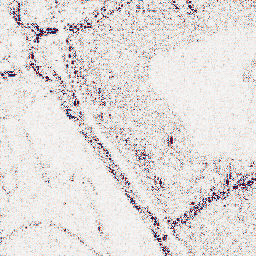
Category: wavelet
Decomposition family: wavelet_reverse_biorthogonal
Decomposition parameters: wavelet: rbio5.5
level: 1
Upsampling method: quintic
Upsampling parameters: scale: 2
Upsampling scale: 2